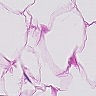
Metastatic tissue present: no